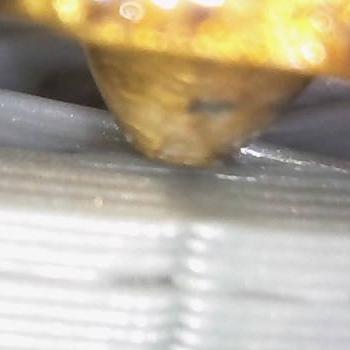
Flow rate: 265%